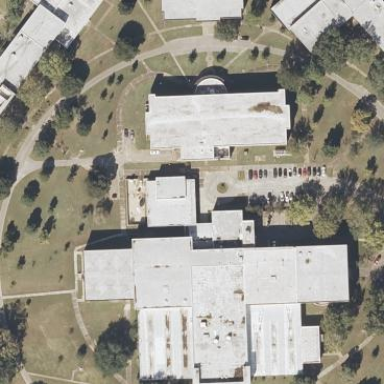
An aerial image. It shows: University building.